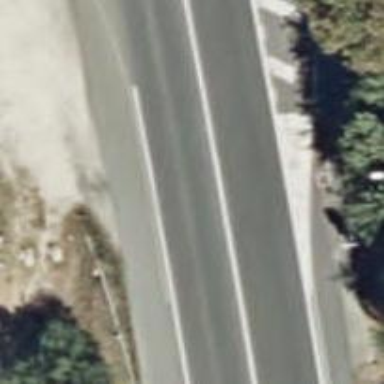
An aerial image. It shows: Asphalt trunk highway.